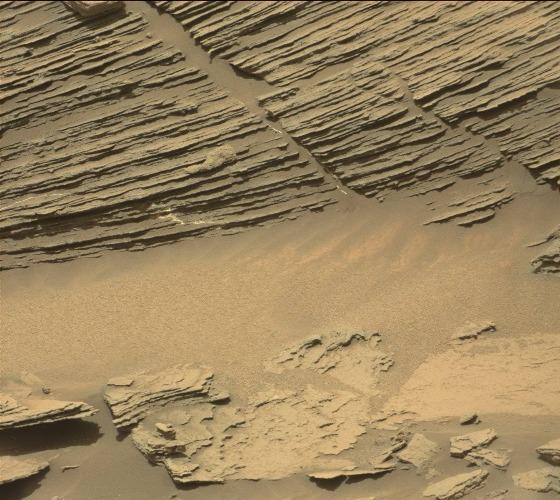
Terrain classes present: Bedrock, Gravel / Sand / Soil, Shadow